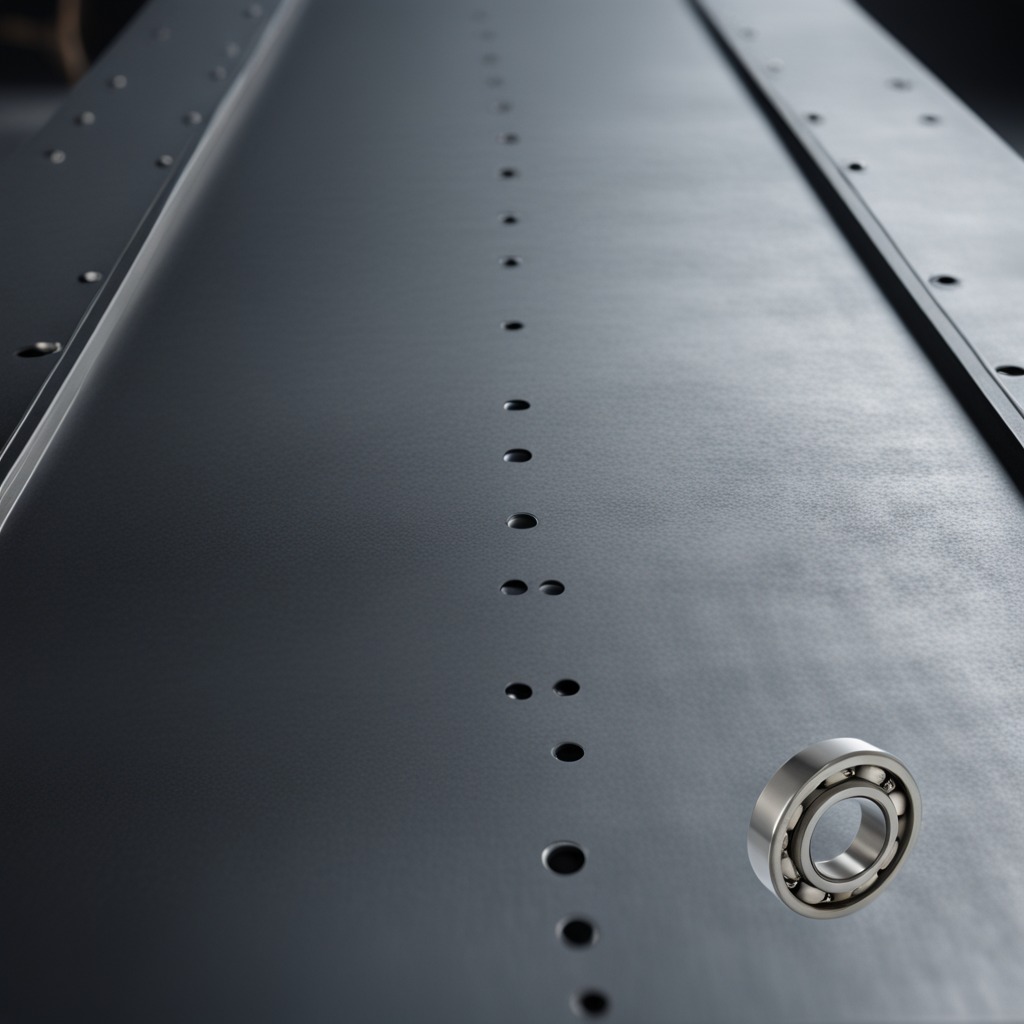
A metal ball bearing lies on the cold steel table in a mining workshop.